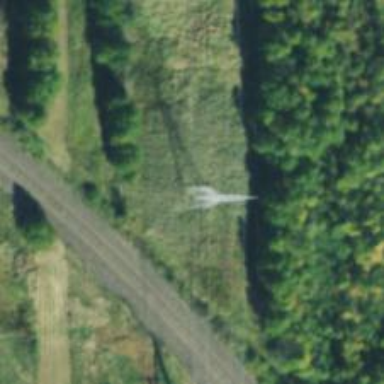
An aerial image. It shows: Lattice structure tower used for power transmission.